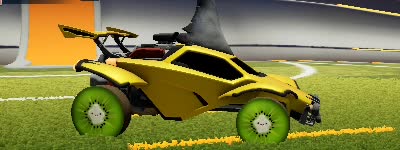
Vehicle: octane